Question: i have a checked button on my view page .... i want to switch the botton from on and off depending on the result ..
here is the button on my view page

my code
'''
<input type="checkbox" name="newsletter" id="newsletter" value="1" class="switch replacement" checked data-text-on="YES" data-text-off="NO">
$(document).ready(function () {
$.get('userinfo/newsletter', function (datas) {
if (datas==1) {
$('#newsletter')<URL>;
}
});
});
'''
but is not working right now... if the button is ON I see this class in firebug which is dynamically created
'''
<span class = "switch replacement checked replacement">
'''
and if the button is off then the class is
'''
"switch replacement replacement"
'''
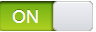
Answer: check it
'''
$('input#newsletter').attr('checked','checked');
'''
uncheck it
'''
$('input#newsletter').removeAttr('checked');
'''
for your span kind the same:
'''
$('span.switch').addClass('checked');
$('span.switch').removeClass('checked');
'''
combine all those examples togheter where you need and you've done